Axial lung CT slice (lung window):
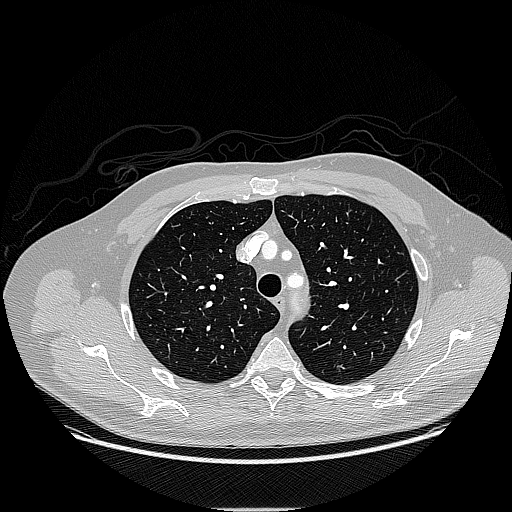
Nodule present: no